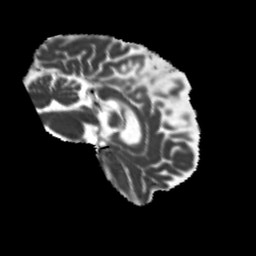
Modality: MD
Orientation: sagittal
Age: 56
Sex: male
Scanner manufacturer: siemens
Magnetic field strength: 3 T
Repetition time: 5.25 s
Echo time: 0.08 s